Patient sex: M
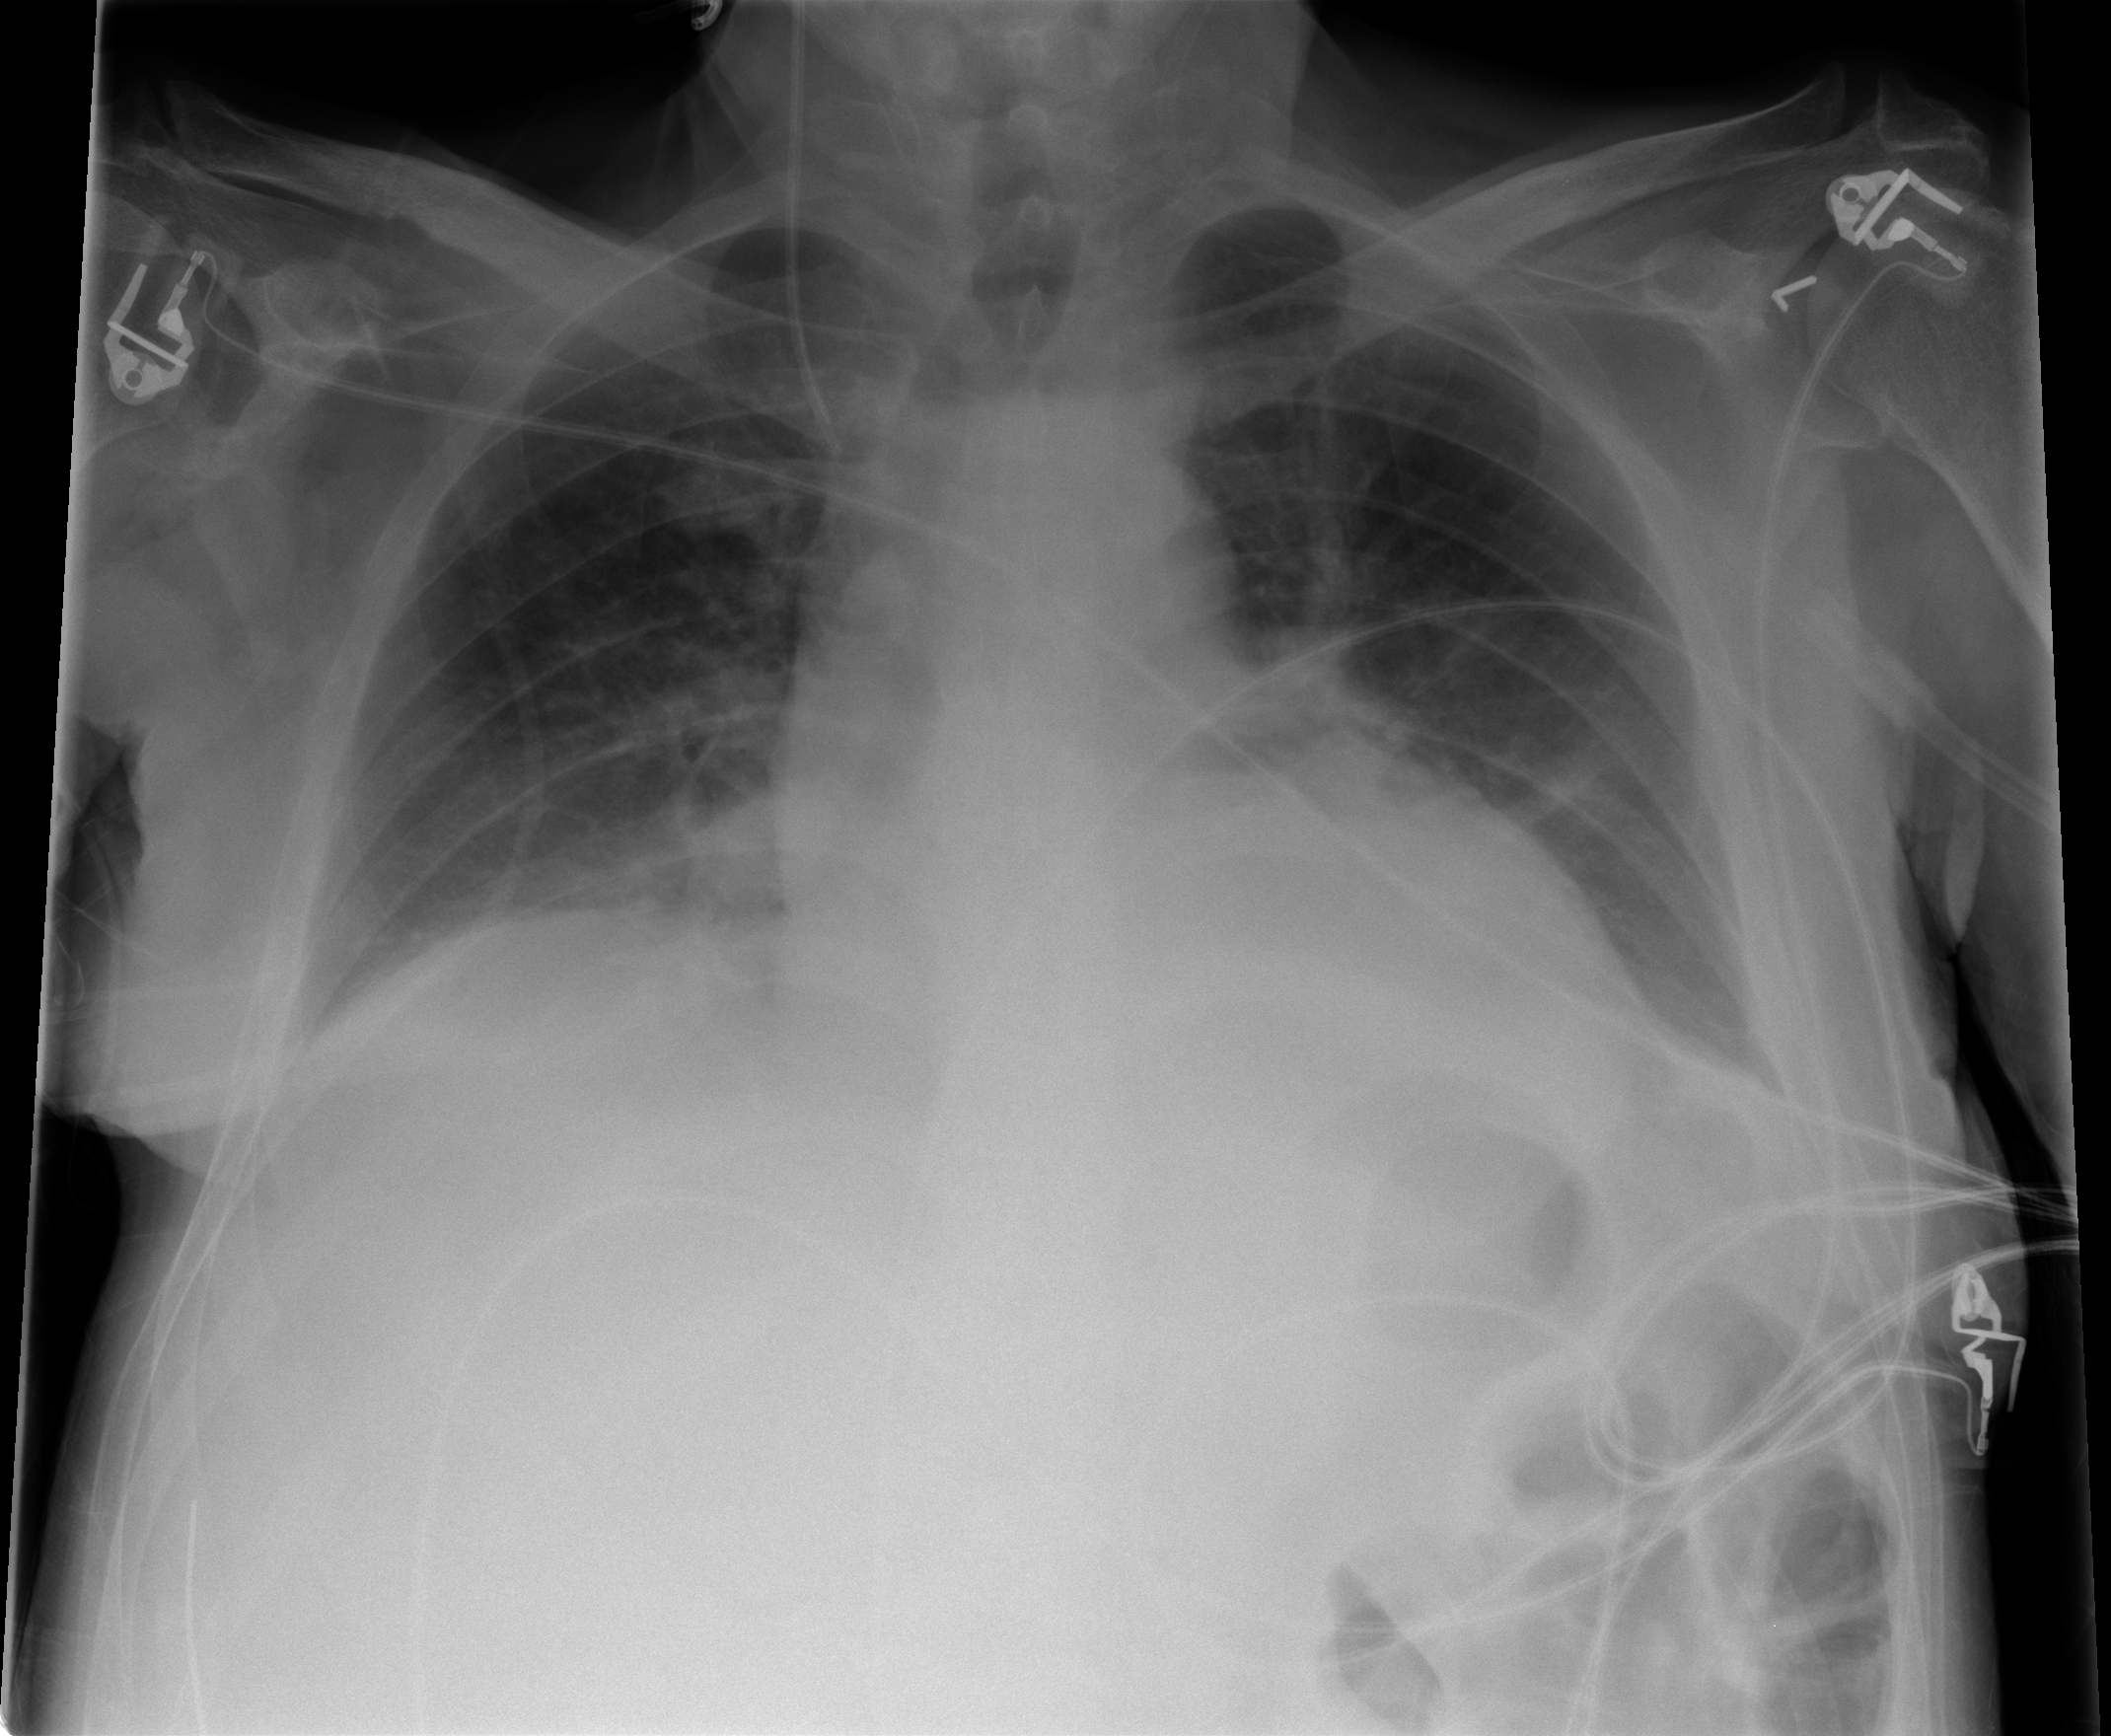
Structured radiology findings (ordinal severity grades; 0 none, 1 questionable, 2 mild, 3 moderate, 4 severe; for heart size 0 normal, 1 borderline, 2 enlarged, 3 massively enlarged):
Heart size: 1
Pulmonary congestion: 0
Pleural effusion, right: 1
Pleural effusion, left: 1
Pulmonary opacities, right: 0
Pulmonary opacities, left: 0
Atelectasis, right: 2
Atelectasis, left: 2